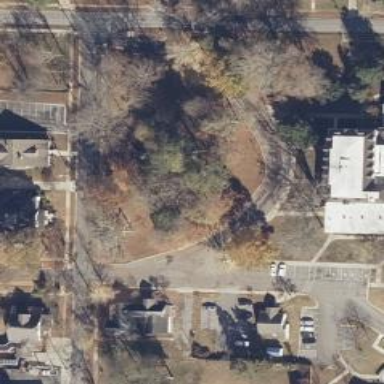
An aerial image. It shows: Park located in historic district.